Aerial crown-view tile of a tropical tree (Barro Colorado Island, Panama), acquired 20250124:
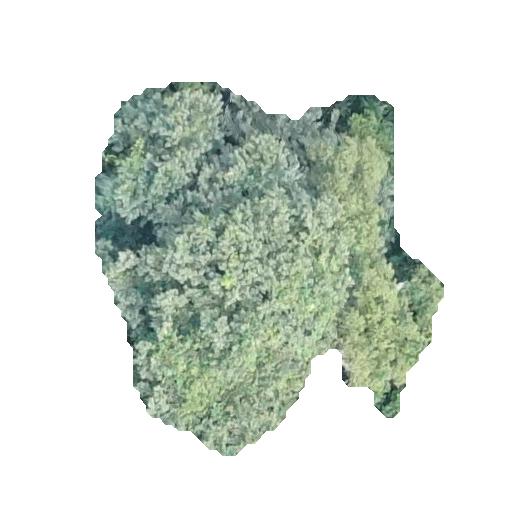
Species: Luehea seemannii
GBIF accepted scientific name: Luehea seemannii
Crown area: 136.759 m²